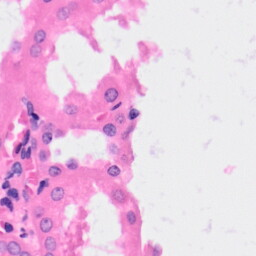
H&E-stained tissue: Kidney